Aerial crown-view tile of a tropical tree (Barro Colorado Island, Panama), acquired 20250616:
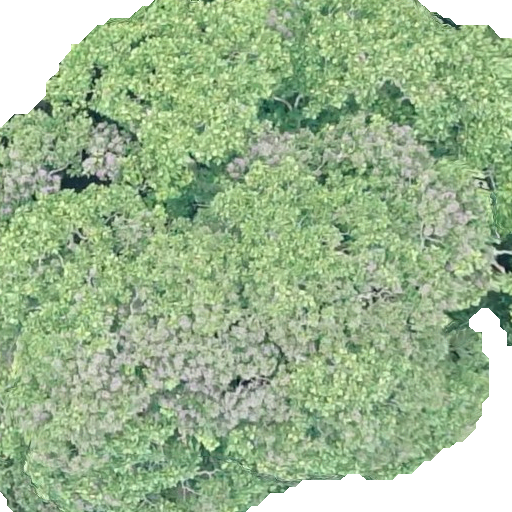
Species: Dipteryx oleifera
GBIF accepted scientific name: Dipteryx oleifera
Crown area: 422.496 m²